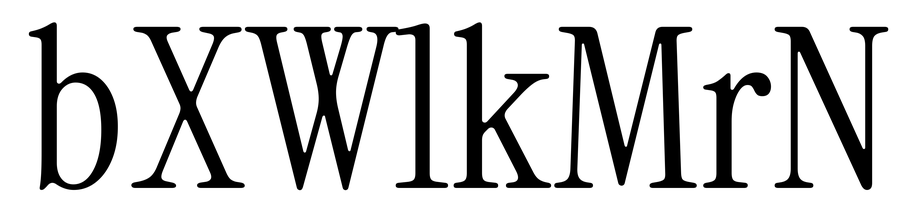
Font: InstrumentSerif-Regular